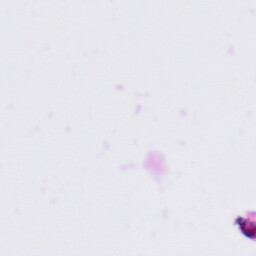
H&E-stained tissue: Tonsil